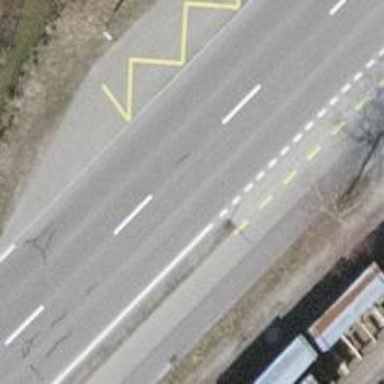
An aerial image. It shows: Public transport stop position.